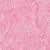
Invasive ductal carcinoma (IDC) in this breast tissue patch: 0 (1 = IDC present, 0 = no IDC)